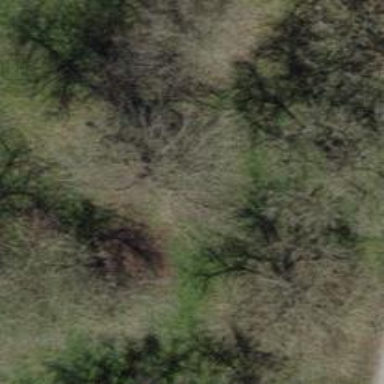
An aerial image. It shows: Beautiful tree in nature.